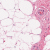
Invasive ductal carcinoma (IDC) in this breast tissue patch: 0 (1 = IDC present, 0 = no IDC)